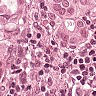
Metastatic tissue present: yes